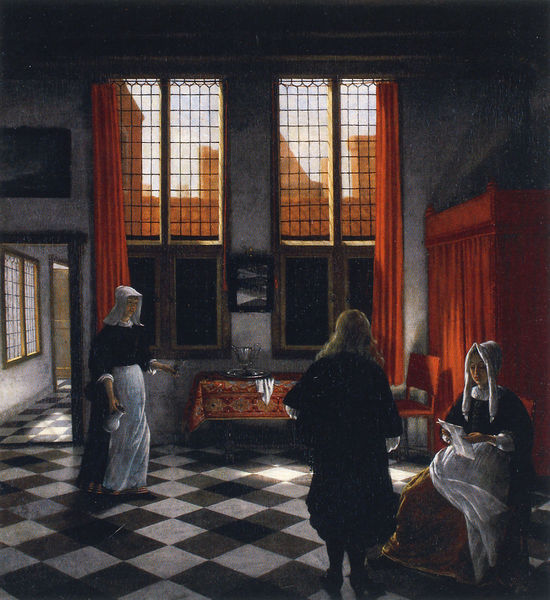
Titel: Interieur mit lesender Dame, stehendem Herren und Dienstmagd
Künstler: David Bomford
Institution: Oslo, Nasjonalgalleriet
Schlagwörter: gemälde, mann, frauen, menschen, sitzen, damen, femmes, fenster, frau, kleid, licht, raum, tisch, zimmer, rot, schachbrettmuster, dienerin, holland, niederlande, interieur, krug, schürze, sofa, homme, lesen, zofe, stube, gang, schwarz weiß, blanc, noir, fliesen, vermeer, flur, tracht, brief, chaise, rouge, fenetre, carreau, butzen, tableau, table, fenêtres, vaiselle, lit, sol, rideaux, religieuse, carrelage, armoire, argenterie